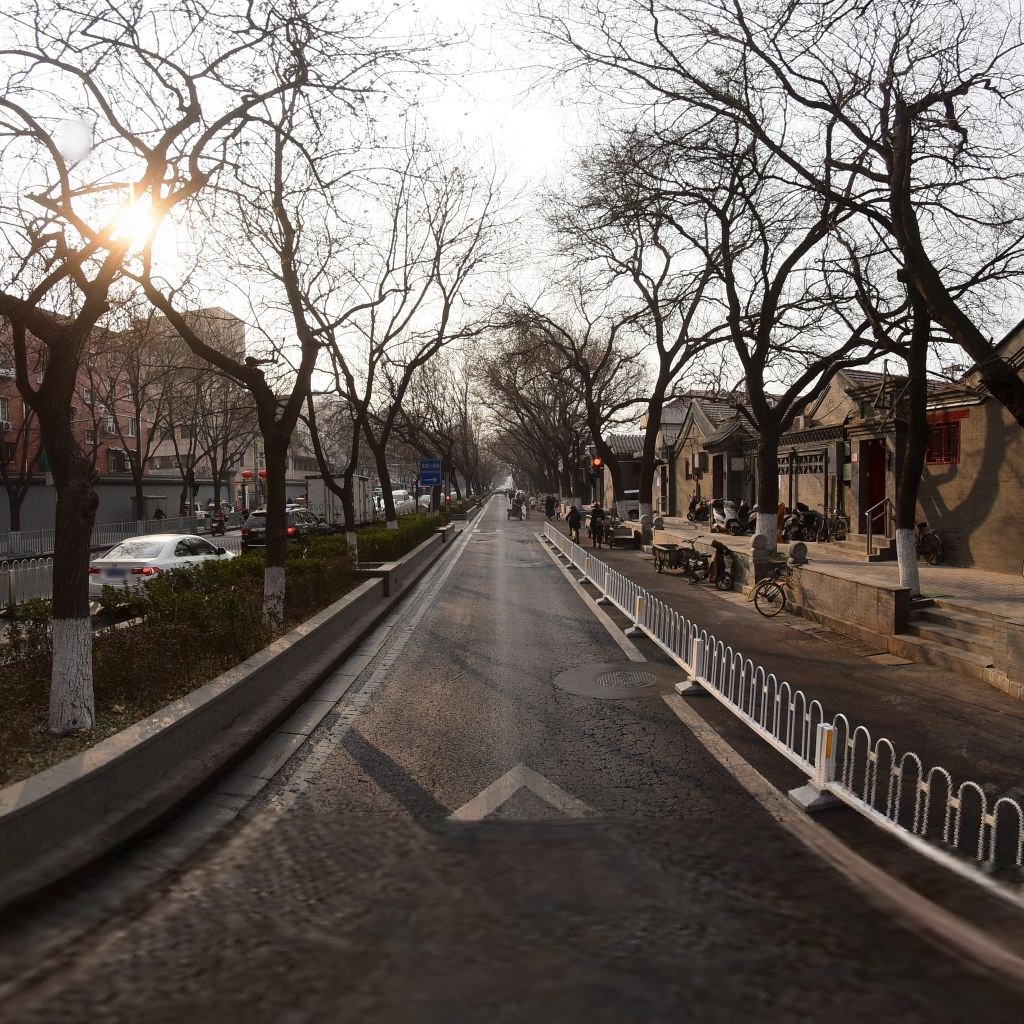
Region: Dongcheng
Road damage annotations: alligator crack, manhole cover